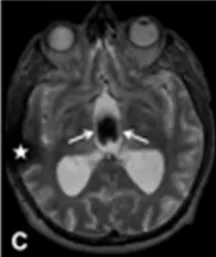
T2 axial slice). (C) The third ventricle is also dilated, and there is prominent flow void artifact (white straight arrows); this artifact means that CSF flow velocity is high and there is no obstruction. Magnetic susceptibility artifacts due to ventriculoperitoneal catheter and valve (white stars).
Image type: radiology (mri)